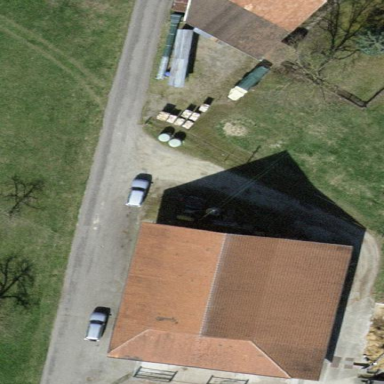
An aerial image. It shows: Farm auxiliary building with gabled roof.